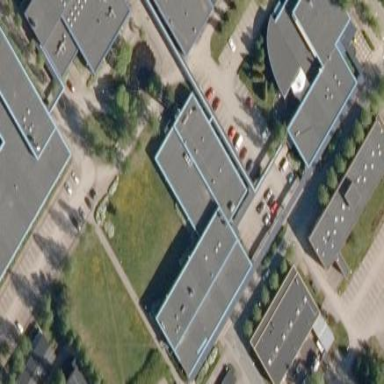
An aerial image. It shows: School building with metal roof.